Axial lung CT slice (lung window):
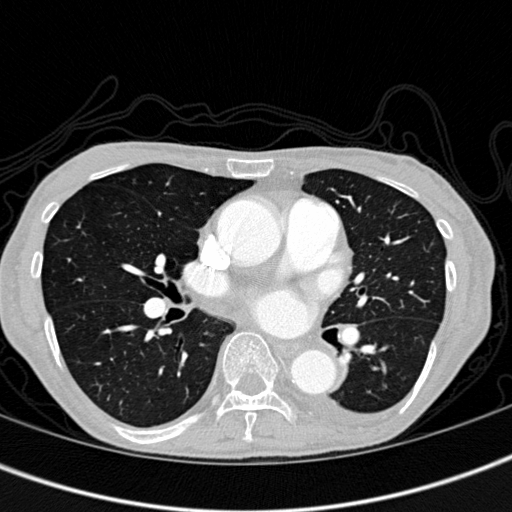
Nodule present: no